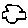
Label: cloud